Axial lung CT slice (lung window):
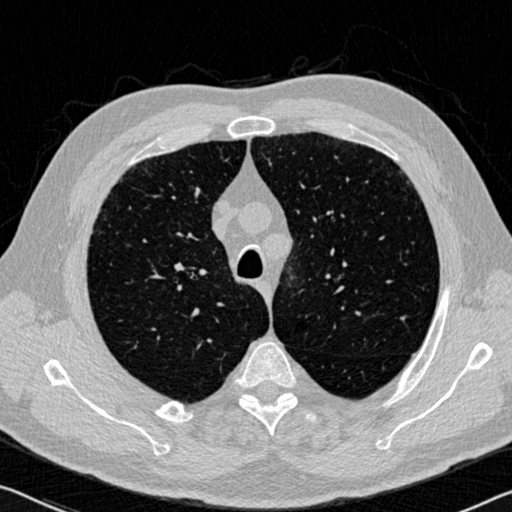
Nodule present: no